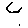
Label: hexagon